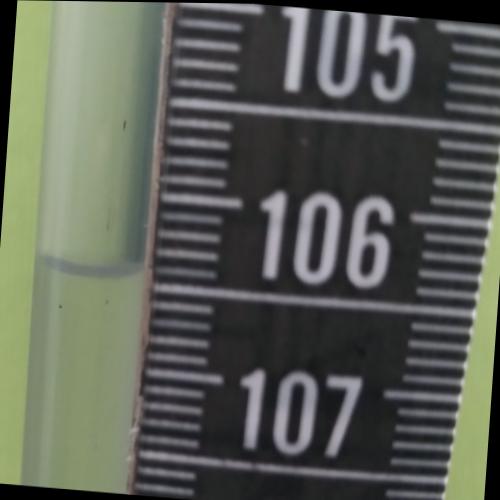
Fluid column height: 106.4 cm